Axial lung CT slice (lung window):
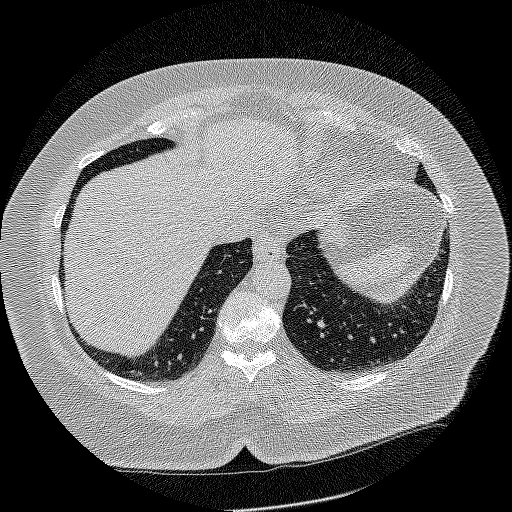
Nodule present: no